Question: I have the following CSS code.
'''
body{
height: 100%;
min-height: 100%;
max-height: 100%;
background-color: #1468b3;
background-image: -webkit-gradient(linear, 0% 0%, 0% 100%, from(#2F2727), to(#1468b3));
background-image: -webkit-linear-gradient(top, #2F2727, #1468b3);
background-image: -moz-linear-gradient(top, #2F2727, #1468b3);
background-image: -ms-linear-gradient(top, #2F2727, #1468b3);
background-image: -o-linear-gradient(top, #2F2727, #1468b3);
filter: progid:DXImageTransform.Microsoft.gradient(startColorstr="#2F2727", endColorstr="#1468b3");
}
'''
Regardless of the content of the page there should be a nice gradient that stretches from the top to the bottom of the browser window. This screenshot illustrates the issue:

I'm not quite sure why this is happening.
Adding
'''
no-repeat;
'''
Cancels out the gradient and instead the background is the solid '#1468b3'
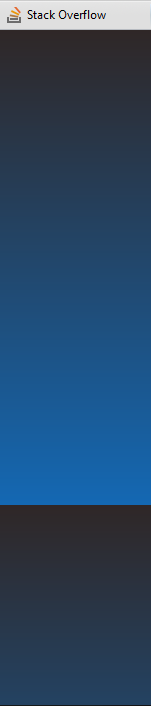
Answer: Try adding 'html { height: 100%; }'